RGB frame:
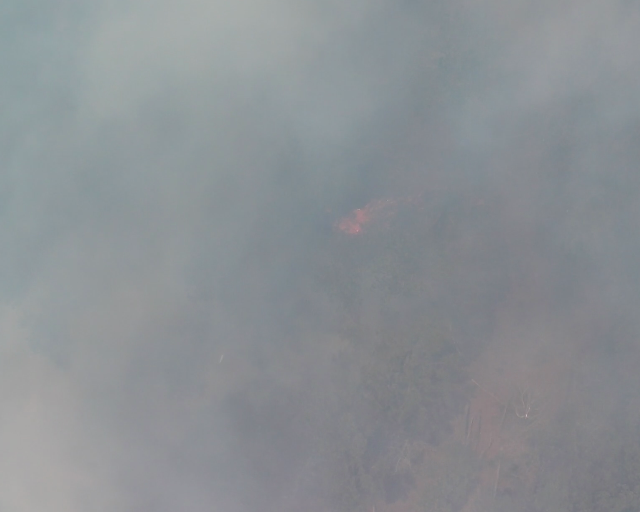
Thermal frame:
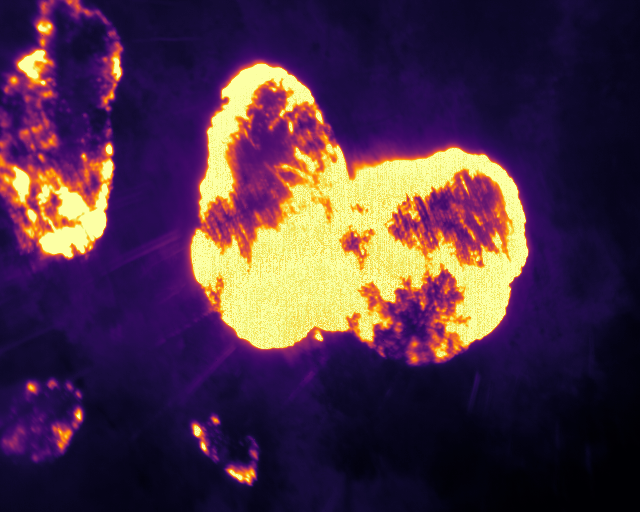
Captured: 2026-02-26 02:29:17
Pixels at or above 80 °C: 79017 (fraction of frame: 0.2411)